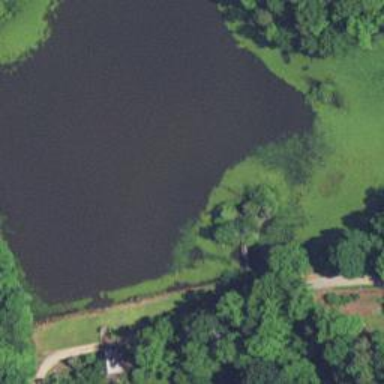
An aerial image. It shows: Reservoir.